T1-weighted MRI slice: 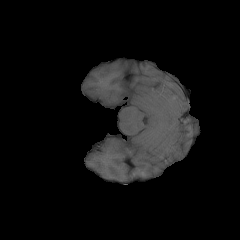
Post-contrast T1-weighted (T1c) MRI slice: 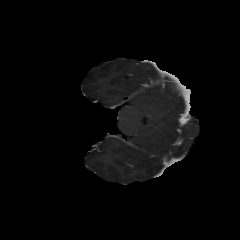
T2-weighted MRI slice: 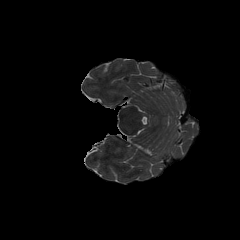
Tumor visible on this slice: no